Question: Our Sitecore content tree is generally split up into global and local (or country-specific) pages to serve customers of our branches. As you'd expect, the global pages show up for all viewers of our site, regardless of their geographic locale, but we have implemented certain fields on the global pages that are localizable, e.g. banner ads, featured content, etc.
We've set up security already so that, for a multilist, a given content editor only sees items on the left-hand side to which they have access. The thing that we're running into is that items chosen by other branch content editors are showing up in the right-hand "selected" area of the multilist and, if the content editor currently viewing the item doesn't have permissions to those, they're showing up as [Item not found]. We've had well-intentioned content editors mistakenly double-click those to remove them, not realizing they're removing content intentionally placed there by other editors. A screenshot of how this looks, using the view of one of our German content editors, is below:

What I am trying to determine is if there's a way, using security or other methods, to suppress the [Item not found] messages entirely for items to which the current content editor doesn't have permissions. Any hints for a good way to do this (if it's doable) would be appreciated.
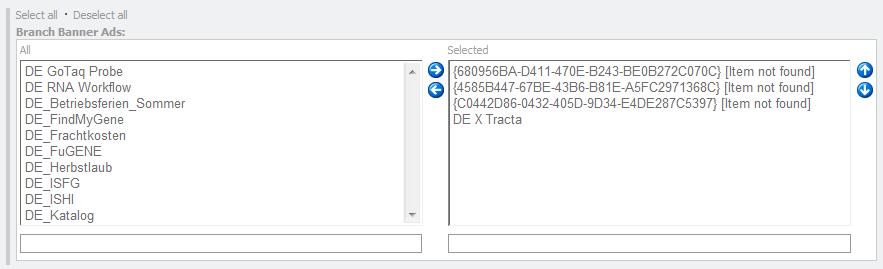
Answer: You can create your own 'Multilist' class inheriting from 'Sitecore.Shell.Applications.ContentEditor.MultilistEx' class and override 'DoRender()' method of this class. In a place where text '[Item Not Found]' is displayed, check if the item exists but user doesn't have access rights (by trying to retrieve the item with 'SecurityDisabler') and display proper message.
Then you need to go to 'core' database and register your field type:

And finally switch the type of your field to the newly created type - your field will look like this:

The code below is the original reflected 'MultilistEx' code which the changes you need:
'''
using System.Collections;
using System.Web.UI;
using Sitecore;
using Sitecore.Data.Items;
using Sitecore.Diagnostics;
using Sitecore.Globalization;
using Sitecore.Resources;
using Sitecore.SecurityModel;
namespace My.Assembly.Namespace
{
public class MyMultilistEx : Sitecore.Shell.Applications.ContentEditor.MultilistEx
{
protected override void DoRender(HtmlTextWriter output)
{
Assert.ArgumentNotNull(output, "output");
ArrayList selected;
IDictionary unselected;
GetSelectedItems(GetItems(Sitecore.Context.ContentDatabase.GetItem(ItemID)), out selected, out unselected);
ServerProperties["ID"] = ID;
string disabledMessage = string.Empty;
if (ReadOnly)
disabledMessage = " disabled="disabled"";
output.Write("<input id="" + ID + "_Value" type="hidden" value="" + StringUtil.EscapeQuote(Value) + "" />");
output.Write("<table" + GetControlAttributes() + ">");
output.Write("<tr>");
output.Write("<td class="scContentControlMultilistCaption" width="50%">" + Translate.Text("All") + "</td>");
output.Write("<td width="20">" + Images.GetSpacer(20, 1) + "</td>");
output.Write("<td class="scContentControlMultilistCaption" width="50%">" + Translate.Text("Selected") + "</td>");
output.Write("<td width="20">" + Images.GetSpacer(20, 1) + "</td>");
output.Write("</tr>");
output.Write("<tr>");
output.Write("<td valign="top" height="100%">");
output.Write("<select id="" + ID + "_unselected" class="scContentControlMultilistBox" multiple="multiple" size="10"" + disabledMessage + " ondblclick="javascript:scContent.multilistMoveRight('" + ID + "')" onchange="javascript:document.getElementById('" + ID + "_all_help').innerHTML=selectedIndex>=0?options[selectedIndex].innerHTML:''" >");
foreach (DictionaryEntry dictionaryEntry in unselected)
{
Item unselectedItem = dictionaryEntry.Value as Item;
if (unselectedItem != null)
output.Write("<option value="" + GetItemValue(unselectedItem) + "">" + unselectedItem.DisplayName + "</option>");
}
output.Write("</select>");
output.Write("</td>");
output.Write("<td valign="top">");
RenderButton(output, "Core/16x16/arrow_blue_right.png", "javascript:scContent.multilistMoveRight('" + ID + "')");
output.Write("<br />");
RenderButton(output, "Core/16x16/arrow_blue_left.png", "javascript:scContent.multilistMoveLeft('" + ID + "')");
output.Write("</td>");
output.Write("<td valign="top" height="100%">");
output.Write("<select id="" + ID + "_selected" class="scContentControlMultilistBox" multiple="multiple" size="10"" + disabledMessage + " ondblclick="javascript:scContent.multilistMoveLeft('" + ID + "')" onchange="javascript:document.getElementById('" + ID + "_selected_help').innerHTML=selectedIndex>=0?options[selectedIndex].innerHTML:''">");
for (int index = 0; index < selected.Count; ++index)
{
Item selectedItem = selected[index] as Item;
if (selectedItem != null)
{
output.Write("<option value="" + GetItemValue(selectedItem) + "">" + selectedItem.DisplayName + "</option>");
}
else
{
string path = selected[index] as string;
if (path != null)
{
string optionDisabled = string.Empty;
Item linkedItem = Sitecore.Context.ContentDatabase.GetItem(path);
Item notAccessibleItem;
using (new SecurityDisabler())
{
notAccessibleItem = Sitecore.Context.ContentDatabase.GetItem(path);
}
string text;
if (linkedItem == null && notAccessibleItem != null)
{
text = notAccessibleItem.DisplayName + " [You don't have access rights to this item]";
optionDisabled = " disabled="disabled"";
}
else
{
text = linkedItem == null
? path + ' ' + Translate.Text("[Item not found]")
: linkedItem.DisplayName + ' ' + Translate.Text("[Not in the selection List]");
}
output.Write("<option value="" + path + """ + optionDisabled + ">" + text + "</option>");
}
}
}
output.Write("</select>");
output.Write("</td>");
output.Write("<td valign="top">");
RenderButton(output, "Core/16x16/arrow_blue_up.png", "javascript:scContent.multilistMoveUp('" + ID + "')");
output.Write("<br />");
RenderButton(output, "Core/16x16/arrow_blue_down.png", "javascript:scContent.multilistMoveDown('" + ID + "')");
output.Write("</td>");
output.Write("</tr>");
output.Write("<tr>");
output.Write("<td valign="top">");
output.Write("<div style="border:1px solid #999999;font:8pt tahoma;padding:2px;margin:4px 0px 4px 0px;height:14px" id="" + ID + "_all_help"></div>");
output.Write("</td>");
output.Write("<td></td>");
output.Write("<td valign="top">");
output.Write("<div style="border:1px solid #999999;font:8pt tahoma;padding:2px;margin:4px 0px 4px 0px;height:14px" id="" + ID + "_selected_help"></div>");
output.Write("</td>");
output.Write("<td></td>");
output.Write("</tr>");
output.Write("</table>");
}
private void RenderButton(HtmlTextWriter output, string icon, string click)
{
Assert.ArgumentNotNull(output, "output");
Assert.ArgumentNotNull(icon, "icon");
Assert.ArgumentNotNull(click, "click");
ImageBuilder imageBuilder = new ImageBuilder();
imageBuilder.Src = icon;
imageBuilder.Width = 16;
imageBuilder.Height = 16;
imageBuilder.Margin = "2px";
if (!ReadOnly)
imageBuilder.OnClick = click;
output.Write((imageBuilder).ToString());
}
}
}
'''